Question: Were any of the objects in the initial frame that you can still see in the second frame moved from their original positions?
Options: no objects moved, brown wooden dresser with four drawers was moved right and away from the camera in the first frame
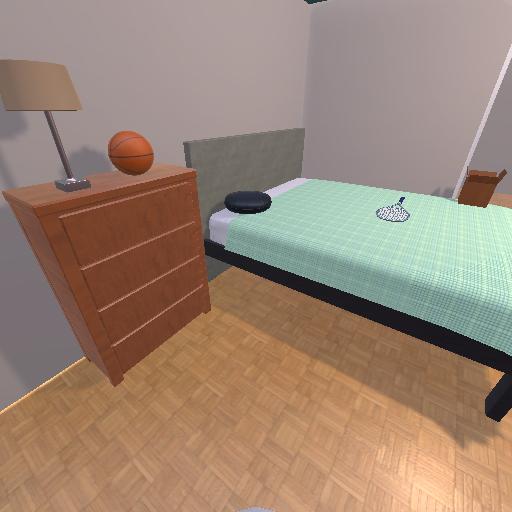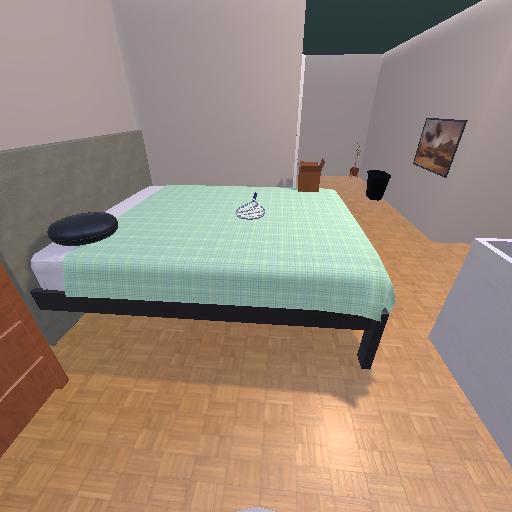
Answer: no objects moved